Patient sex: F
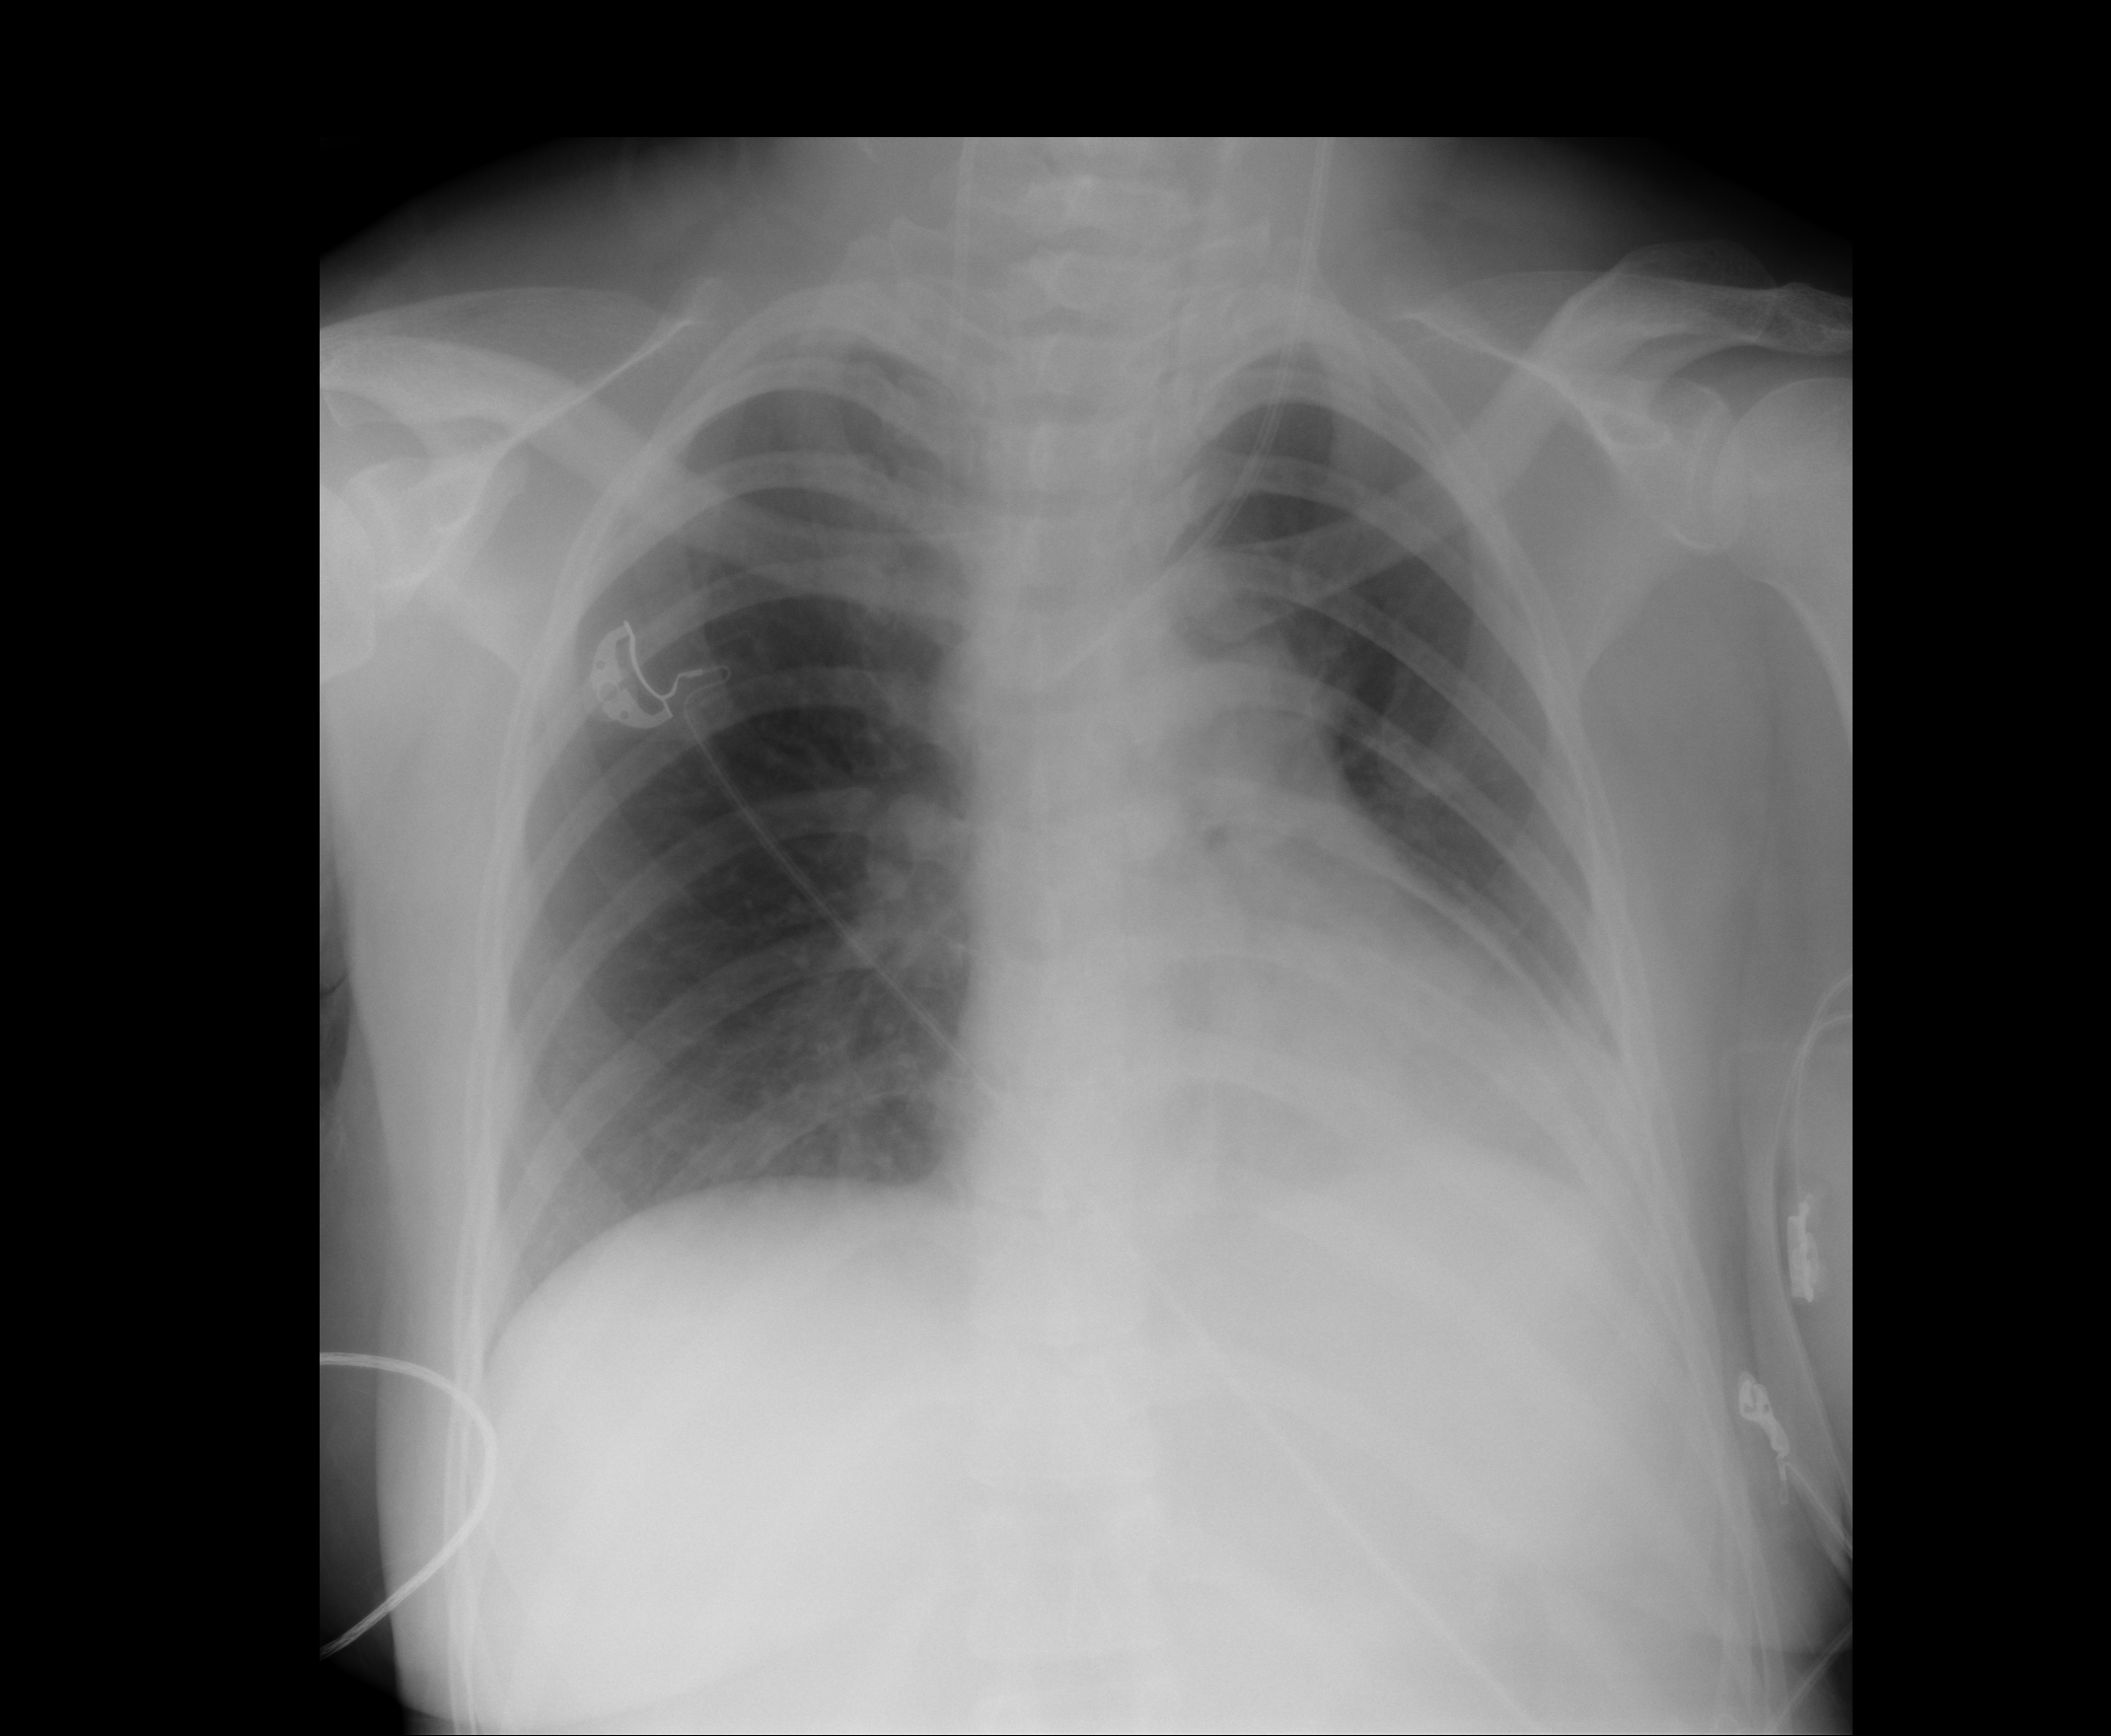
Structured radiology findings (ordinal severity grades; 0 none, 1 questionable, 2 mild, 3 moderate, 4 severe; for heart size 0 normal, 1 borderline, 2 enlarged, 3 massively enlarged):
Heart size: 2
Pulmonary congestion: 2
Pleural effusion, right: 0
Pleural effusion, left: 2
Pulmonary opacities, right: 0
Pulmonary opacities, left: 0
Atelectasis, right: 0
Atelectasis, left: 2